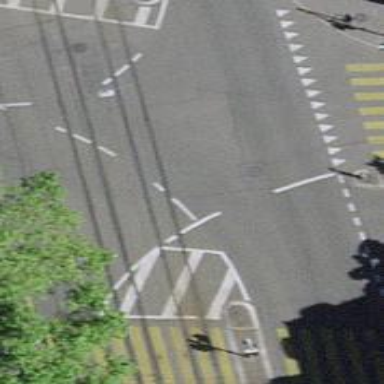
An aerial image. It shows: Tram level crossing on railway.